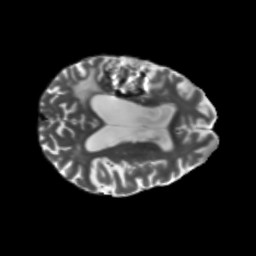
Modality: T2w
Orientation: axial
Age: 68
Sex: male
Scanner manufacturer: siemens
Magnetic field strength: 3 T
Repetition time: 5.47 s
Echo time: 0.0854 s